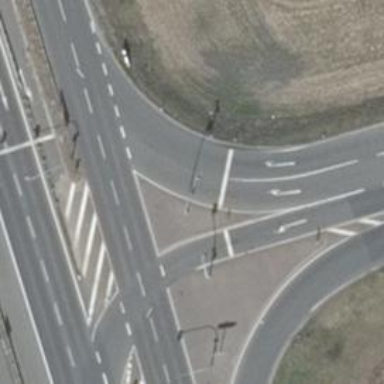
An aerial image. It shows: Road with traffic signals.